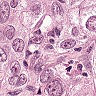
Metastatic tissue present: yes